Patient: sex M, age 69
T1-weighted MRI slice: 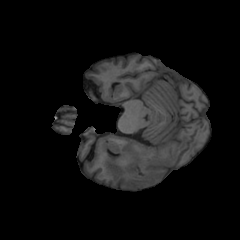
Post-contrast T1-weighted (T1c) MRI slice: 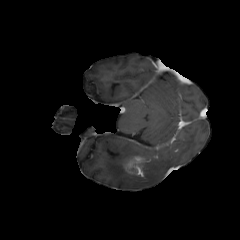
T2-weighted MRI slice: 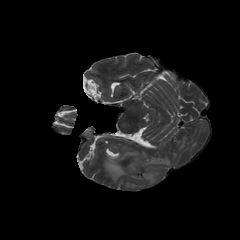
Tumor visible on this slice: yes
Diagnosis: Glioblastoma, IDH-wildtype
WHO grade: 4